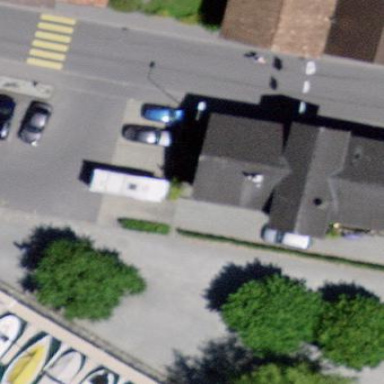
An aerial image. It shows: Building.